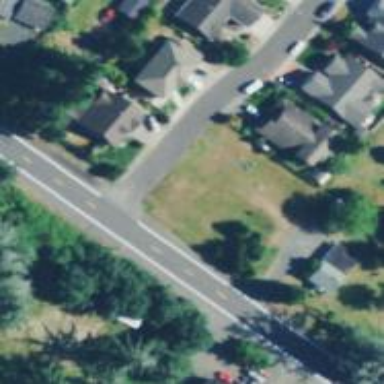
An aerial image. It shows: Residential road with asphalt surface. There is sidewalk on the left side.